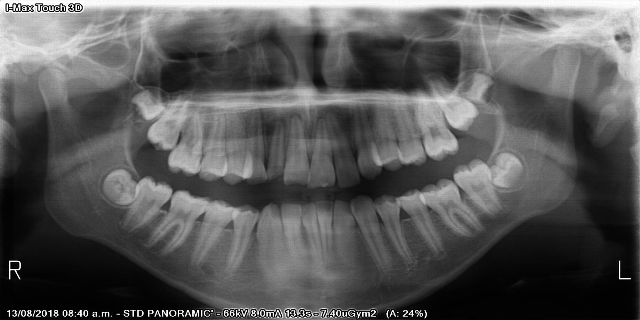
adult